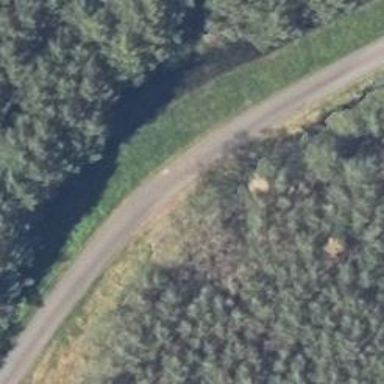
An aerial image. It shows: Asphalt cycleway.